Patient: sex M, age 57
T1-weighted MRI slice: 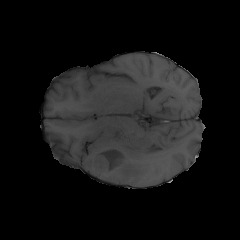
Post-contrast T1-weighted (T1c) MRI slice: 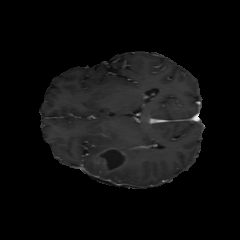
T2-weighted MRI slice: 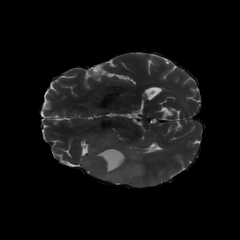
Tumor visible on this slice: yes
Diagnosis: Glioblastoma, IDH-wildtype
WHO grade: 4